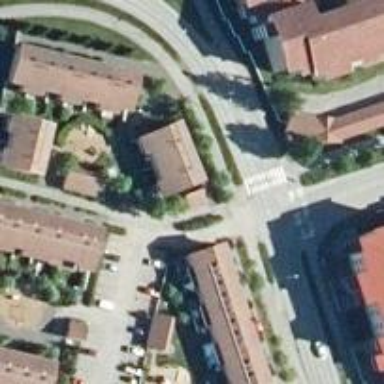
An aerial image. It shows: Living street.